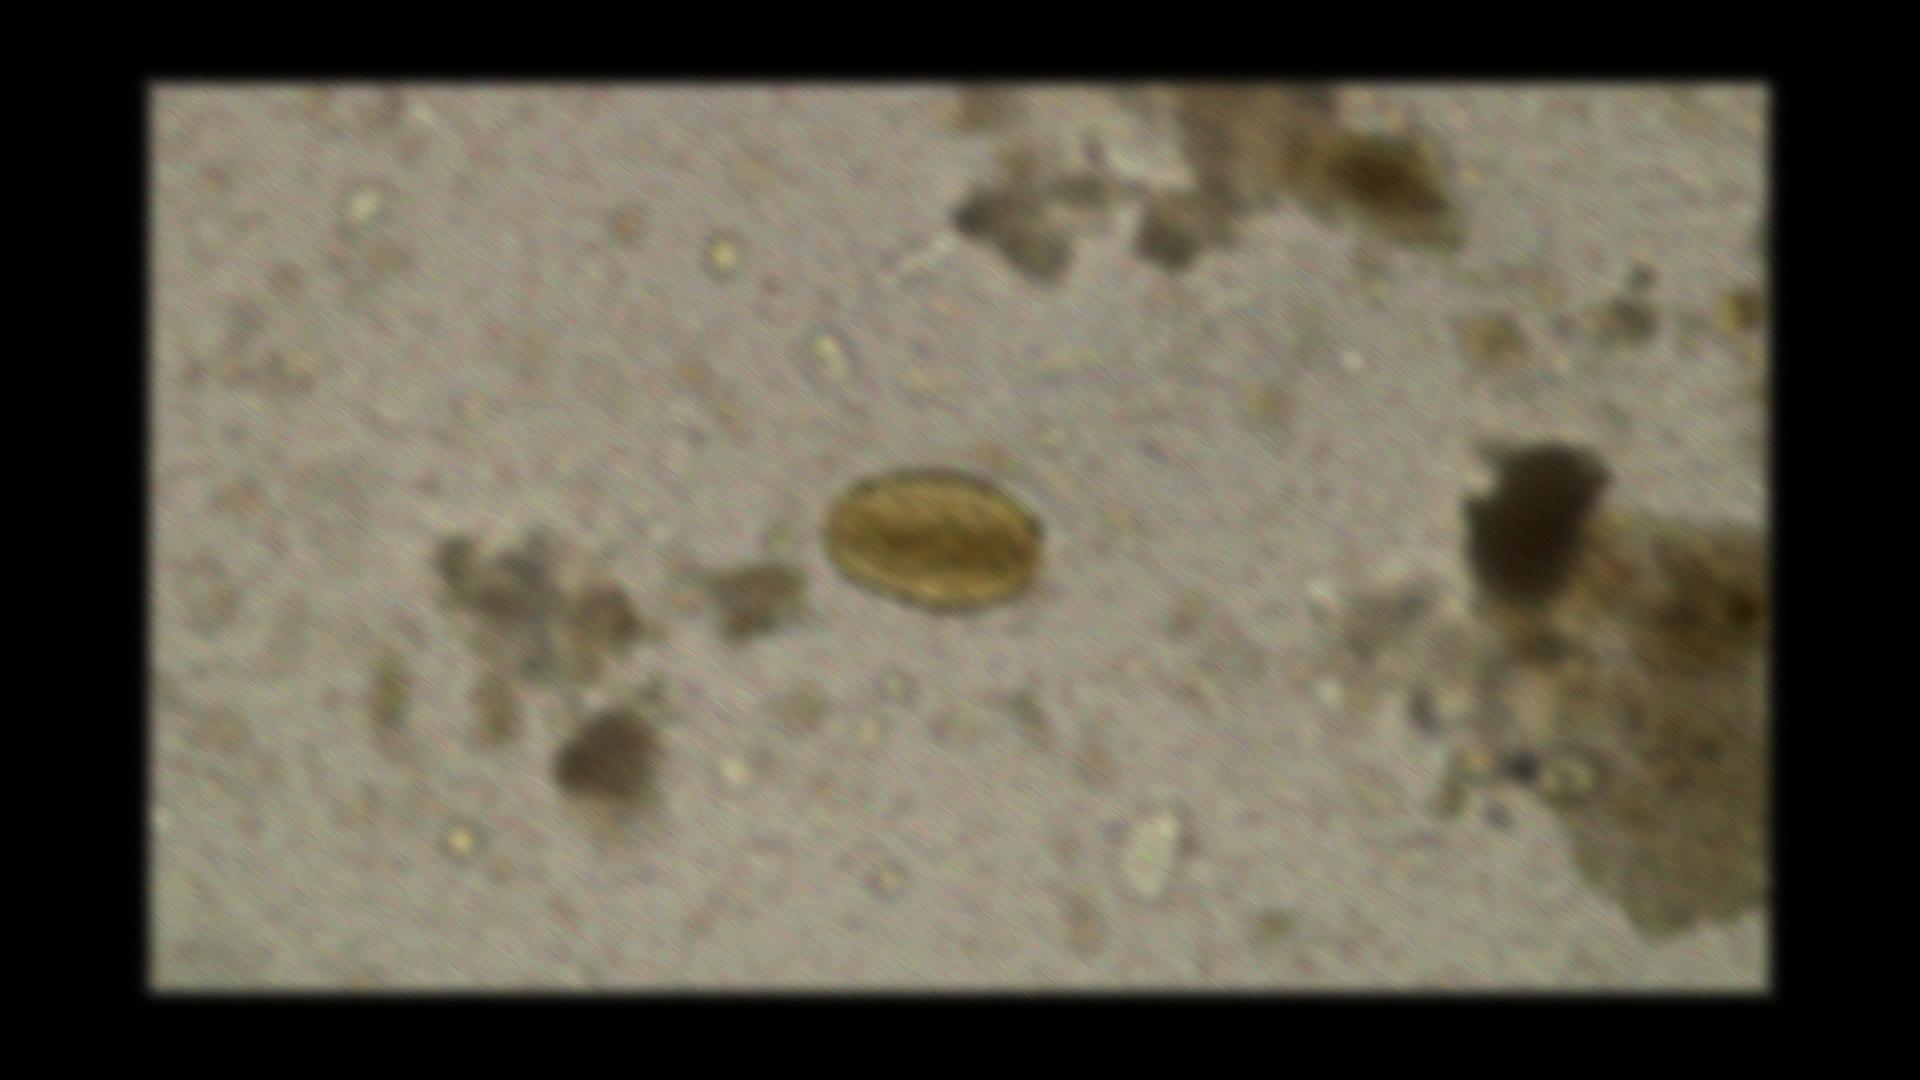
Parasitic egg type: Paragonimus spp